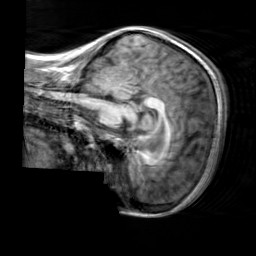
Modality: T1w
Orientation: sagittal
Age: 20
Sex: female
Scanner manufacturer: siemens
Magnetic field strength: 3 T
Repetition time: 2.3 s
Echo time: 0.00303 s